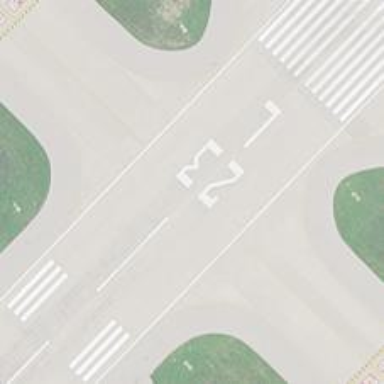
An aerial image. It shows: View of taxiway at the airport.